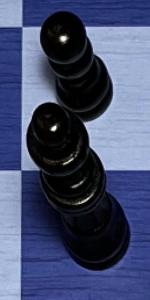
Label: Queen_Black